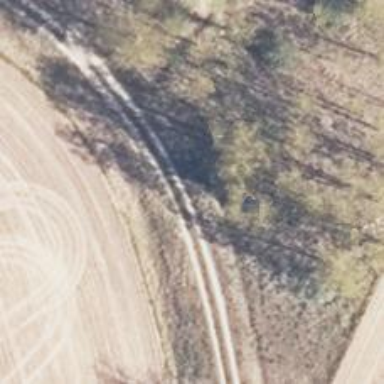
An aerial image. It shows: Gravel track with grade3 tracktype.